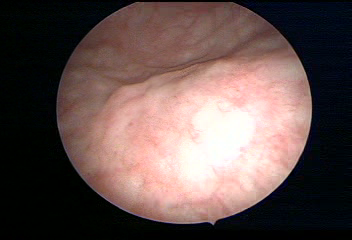
Modality: WLC
Class: Normal mucosa
Bladder cancer association: No